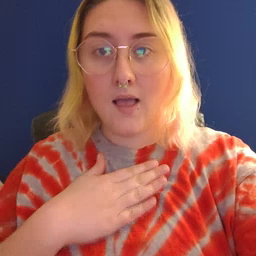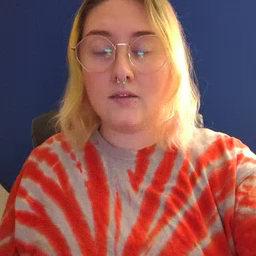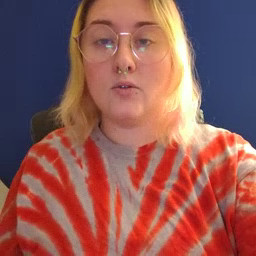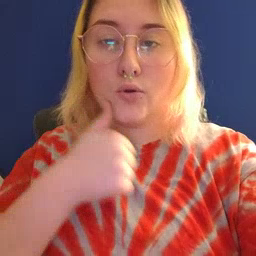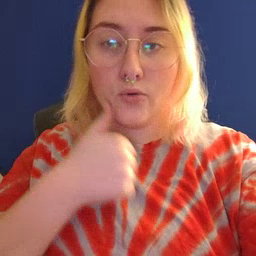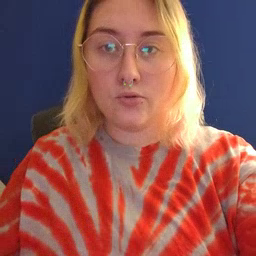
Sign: girl